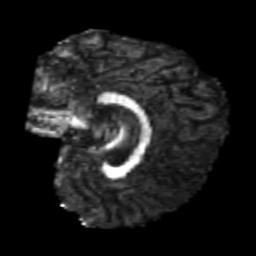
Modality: FA
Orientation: sagittal
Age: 20
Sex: male
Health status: healthy
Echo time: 0.074 s